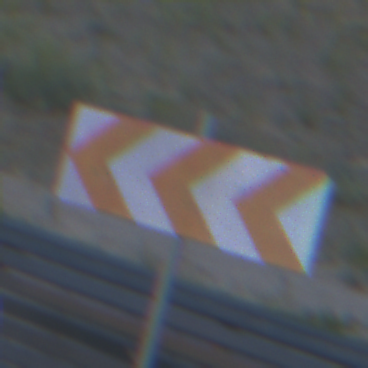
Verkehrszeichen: RichtungstafelnInKurvenGrossRechts
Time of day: SunriseSunset
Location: Outdoor (Urban)
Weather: Clear
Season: NotSpecified
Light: Natural